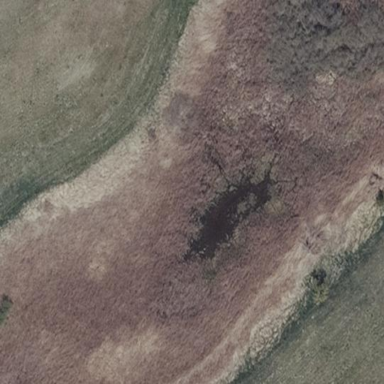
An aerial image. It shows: Pond surrounded by natural water.